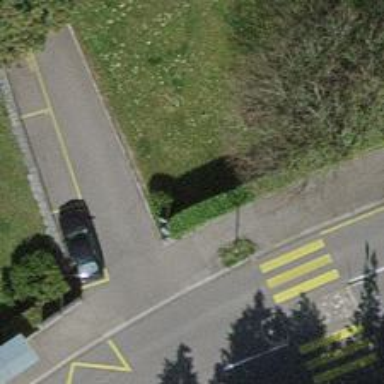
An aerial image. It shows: Kerb serving as barrier.